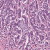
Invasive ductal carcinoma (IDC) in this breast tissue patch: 1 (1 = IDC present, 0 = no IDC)